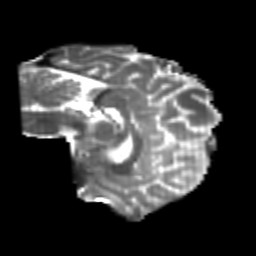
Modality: T2w
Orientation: sagittal
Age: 26
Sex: male
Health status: healthy
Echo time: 0.074 s